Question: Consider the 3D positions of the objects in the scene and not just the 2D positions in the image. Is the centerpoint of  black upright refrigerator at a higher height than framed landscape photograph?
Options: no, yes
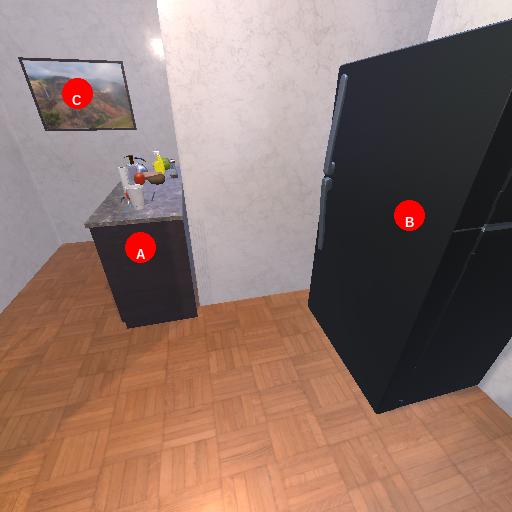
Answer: no